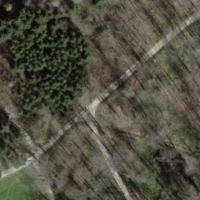
EUNIS habitat code: 41
Species observed at this site:
Carpinus betulus